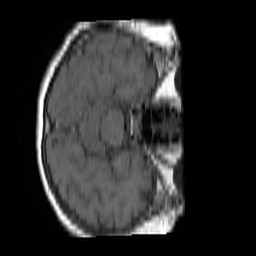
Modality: T1w
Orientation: axial
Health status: ill
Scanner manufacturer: siemens
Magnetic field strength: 1.5 T
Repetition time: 0.477 s
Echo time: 0.0082 s